九年级 · 解析几何
如图, 二次函数 $y=a x^{2}+b x+c(a \neq 0)$ 的图象与 $x$ 轴交于点 $A, B$ 且 $A$ 的横坐标在 -1 和 0 之间, 与 $y$ 轴交于负半轴, 对称轴为直线 $x=1$, 对于该二次函数, 下列结论正确的是( )

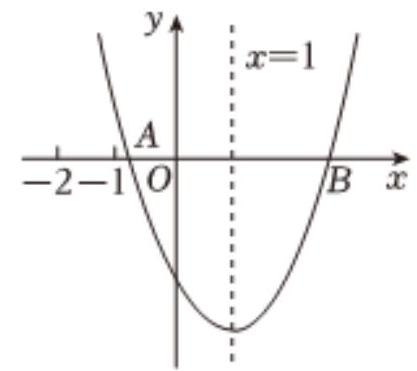
A. 点 $(2, c)$ 一定在该抛物线上

B. $2 a=b$

C. $a-b+c<0$

D. $a>0, b>0, c<0$

第 II 卷（非选择题）


答案: A
解析: 解: $\therefore$ 当 $x=0$ 时, $y=c$,

$\therefore$ 点 $(0, c)$ 在 $y=a x^{2}+b x+c(a \neq 0)$ 的图象上,

$\because$ 对称轴为直线 $x=1$,

$\therefore(2, c)$ 关于直线 $x=1(0, c)$ 对称

$\therefore$ 点 $(2, c)$ 在 $y=a x^{2}+b x+c(a \neq 0)$ 的图象上, 故 A 正确,

$\because$ 对称轴为直线 $x=1$,

$$
\therefore-\frac{b}{2 a}=-1
$$

$\therefore b=-2 a$, 故 $B$ 错误,

由图象可知: 当 $x=-1$ 时, $y-a-b+c>0$, 故 $C$ 错误,

$\because$ :抛物线开口线上,

$\therefore a>0$,

$\because$ 对称轴在 $y$ 轴右侧,

$\therefore b<0$,

$\because$ :拖物线与 $y$ 轴交于负半轴,

$\therefore c<0$, 故 $D$ 错误,

故选 $A$.

根据对称性判断 $A$, 根据对称轴判断 $B$, 根据 $x=-1$ 时, $y>0$ 判断 $C$, 根据图象性质判断 $D$.

本题主要考查了二次函数图象的性质及二次函数图象与系数的关系, 熟练掌握二次函数的相关知识点是解决本题的关键.